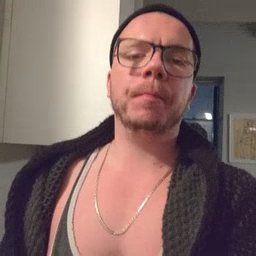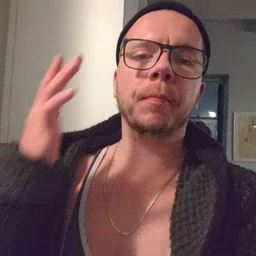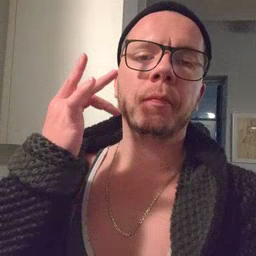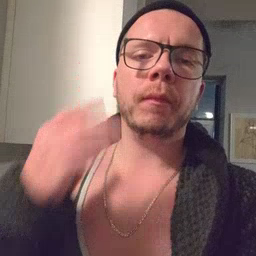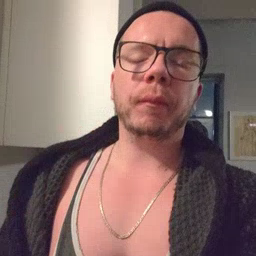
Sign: why